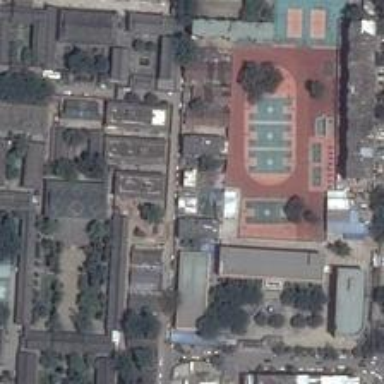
A large playground with basketball and tennis courts is encircled by lush plants and sporadic houses .